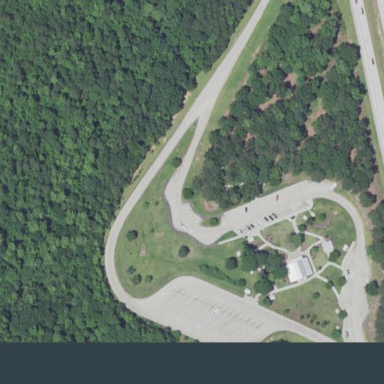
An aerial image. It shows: Rest area along the road.